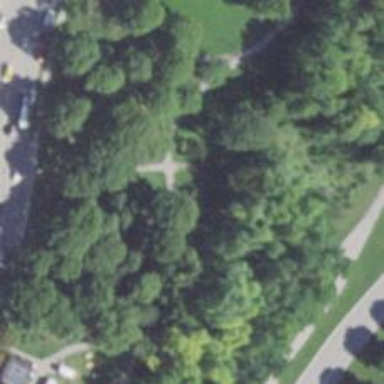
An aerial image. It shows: Memorial featuring statue.